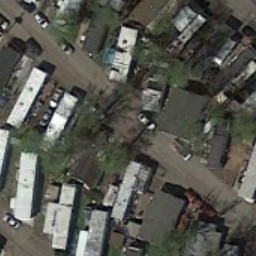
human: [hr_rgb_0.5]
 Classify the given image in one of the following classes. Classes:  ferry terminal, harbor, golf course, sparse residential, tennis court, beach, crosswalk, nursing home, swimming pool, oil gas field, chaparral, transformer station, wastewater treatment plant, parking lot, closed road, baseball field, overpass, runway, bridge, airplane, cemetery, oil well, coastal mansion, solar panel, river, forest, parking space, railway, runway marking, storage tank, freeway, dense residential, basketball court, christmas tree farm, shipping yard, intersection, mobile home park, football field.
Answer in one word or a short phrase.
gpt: mobile home park